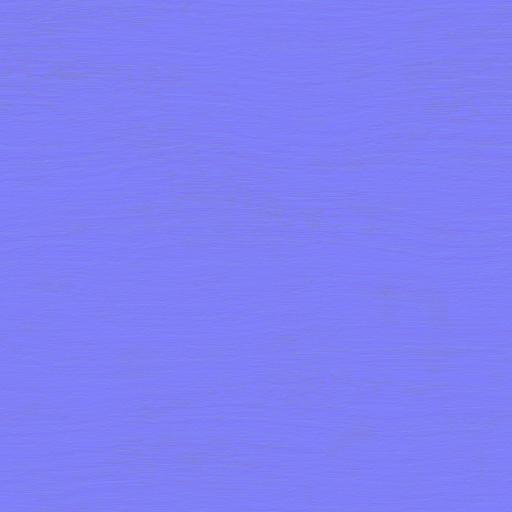
clean fine orange smooth wood wooden